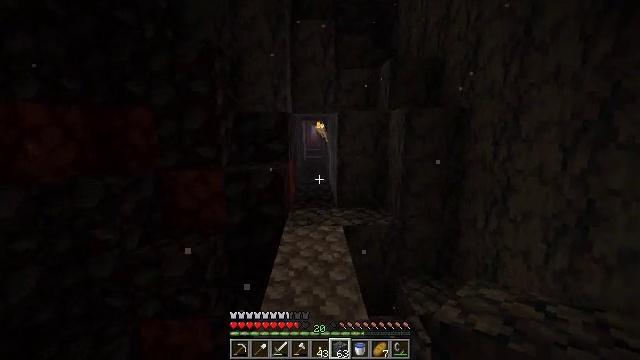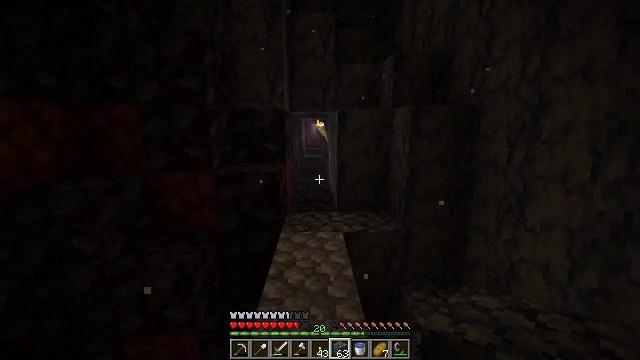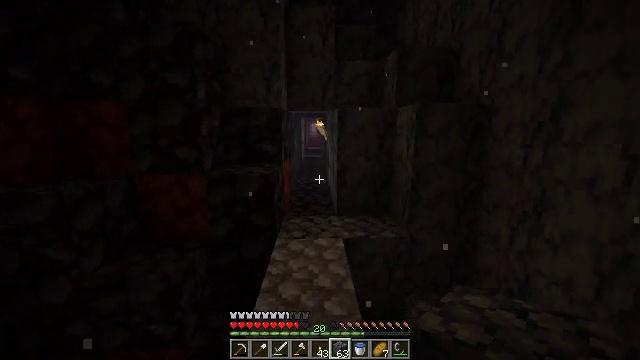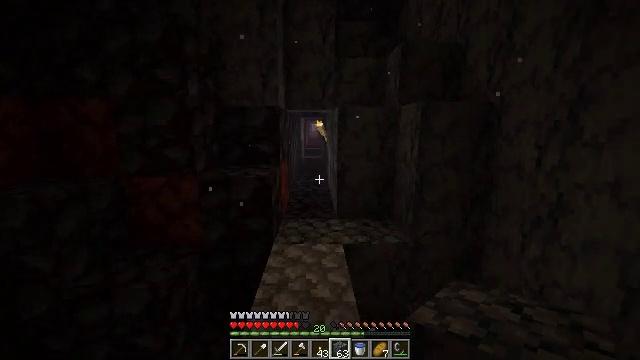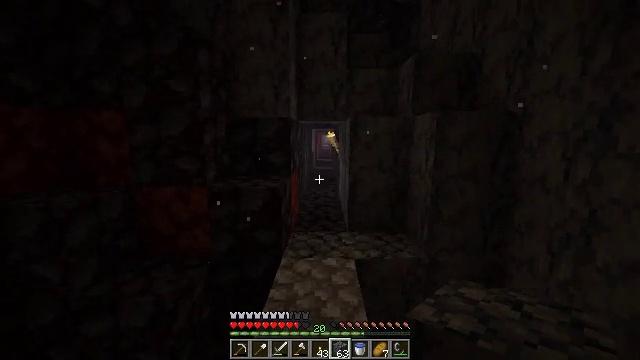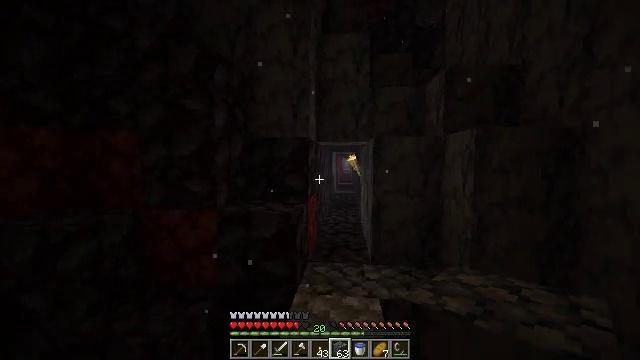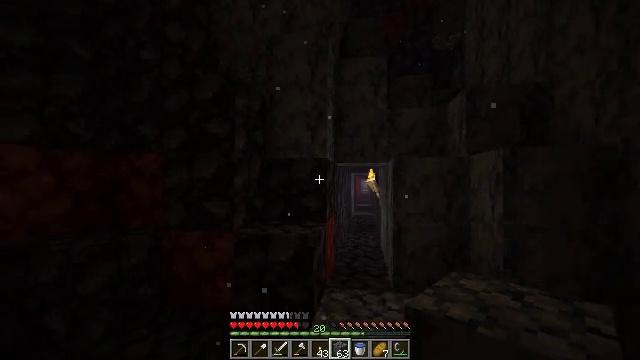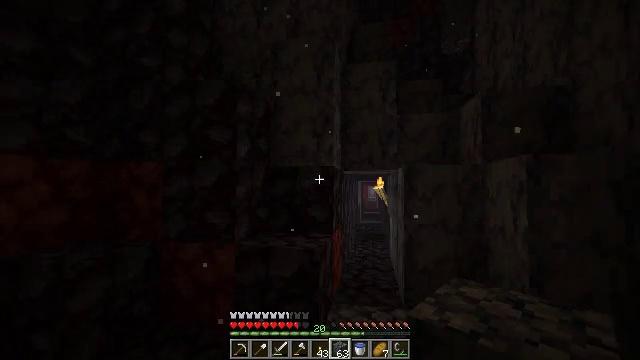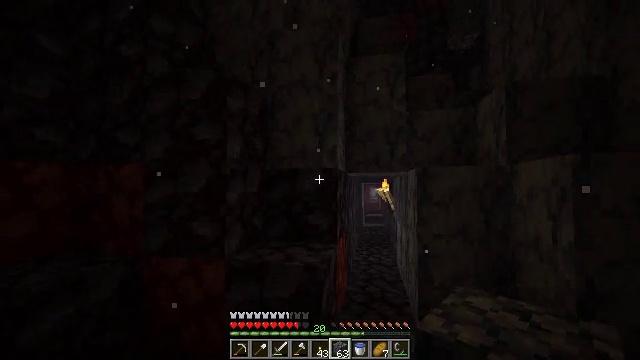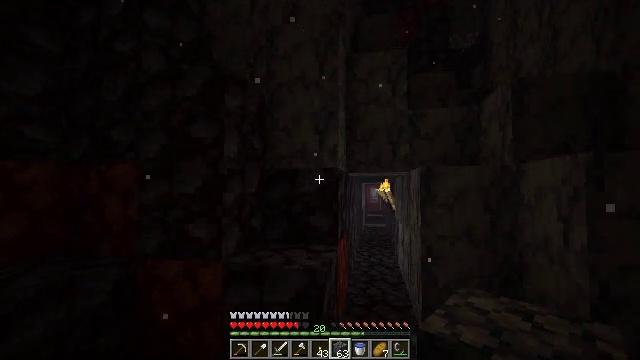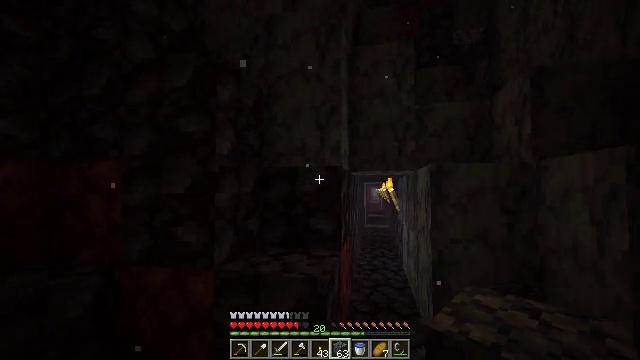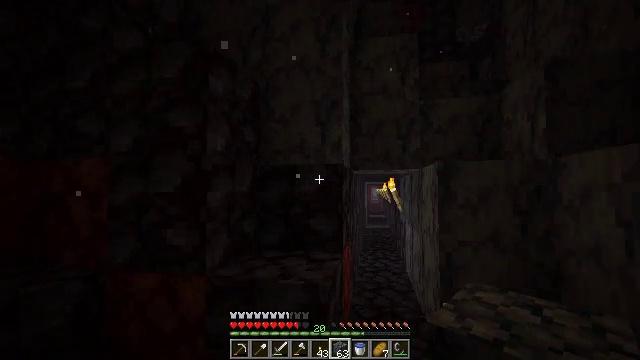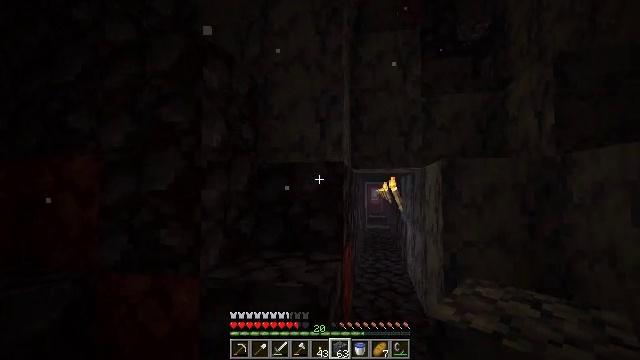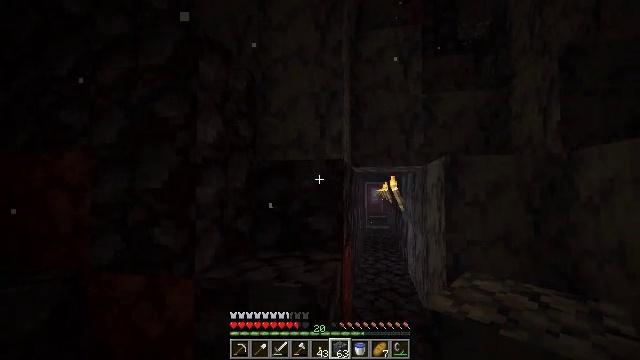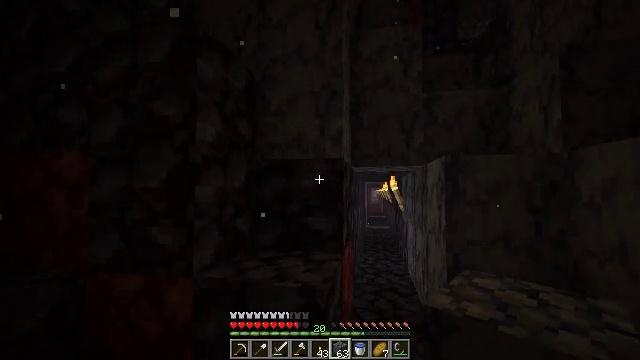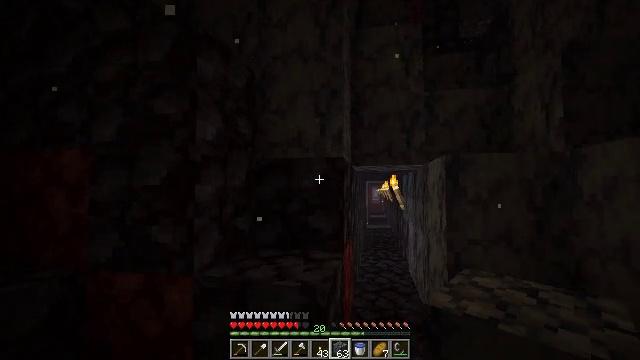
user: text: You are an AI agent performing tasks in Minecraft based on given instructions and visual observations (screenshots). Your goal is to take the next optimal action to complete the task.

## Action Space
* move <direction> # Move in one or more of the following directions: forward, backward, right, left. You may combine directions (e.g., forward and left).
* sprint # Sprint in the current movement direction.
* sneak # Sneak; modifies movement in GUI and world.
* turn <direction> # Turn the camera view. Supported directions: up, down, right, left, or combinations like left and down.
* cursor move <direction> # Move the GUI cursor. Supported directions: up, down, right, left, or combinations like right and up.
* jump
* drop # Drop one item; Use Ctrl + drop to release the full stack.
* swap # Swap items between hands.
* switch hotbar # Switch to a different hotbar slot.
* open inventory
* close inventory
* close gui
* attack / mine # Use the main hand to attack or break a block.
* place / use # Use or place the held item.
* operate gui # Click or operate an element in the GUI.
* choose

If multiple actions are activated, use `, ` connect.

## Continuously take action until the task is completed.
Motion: motion action
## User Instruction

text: Break the blackstone block.
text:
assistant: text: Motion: move forward
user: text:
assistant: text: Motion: move forward
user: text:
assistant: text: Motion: move forward
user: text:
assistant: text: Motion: move forward, turn left and up
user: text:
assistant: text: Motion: move forward, turn left and up
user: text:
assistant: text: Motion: move forward, turn left and up
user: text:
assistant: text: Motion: move forward, turn left and up
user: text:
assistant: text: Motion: move forward
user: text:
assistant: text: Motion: move forward
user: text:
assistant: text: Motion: move forward
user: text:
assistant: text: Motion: no_op
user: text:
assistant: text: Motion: no_op
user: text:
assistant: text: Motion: no_op
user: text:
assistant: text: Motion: no_op
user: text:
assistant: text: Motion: no_op
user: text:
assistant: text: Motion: move forward, turn down
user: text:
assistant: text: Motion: move forward and move right, turn left and down
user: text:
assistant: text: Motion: move forward and move right, turn left and down
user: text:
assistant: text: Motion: move forward and move right
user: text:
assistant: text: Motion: move forward and move right, turn left
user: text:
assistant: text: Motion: move forward, turn left and up
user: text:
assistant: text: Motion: move forward, turn left and up
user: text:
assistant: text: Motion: move forward, turn left and up
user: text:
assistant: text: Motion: move forward, turn left and up, jump
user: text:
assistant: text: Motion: move forward, turn left and up, jump
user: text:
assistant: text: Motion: move forward, turn left and up, jump
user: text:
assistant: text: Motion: move forward, turn left and up, jump
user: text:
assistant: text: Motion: move forward, turn left and up, jump
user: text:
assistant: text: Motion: move forward, turn left
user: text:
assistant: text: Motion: move forward